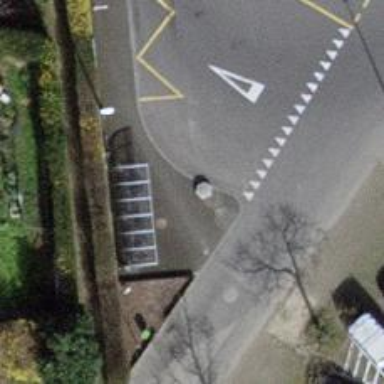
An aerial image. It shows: Bicycle parking area.